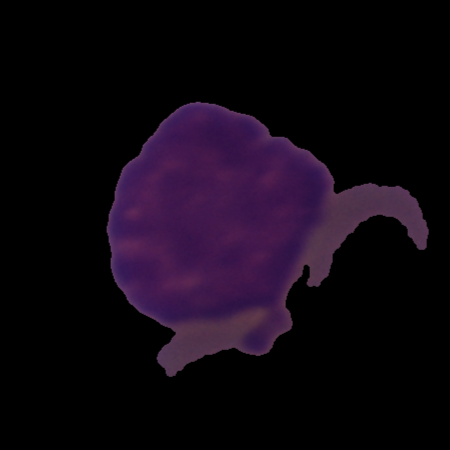
Label: cancer